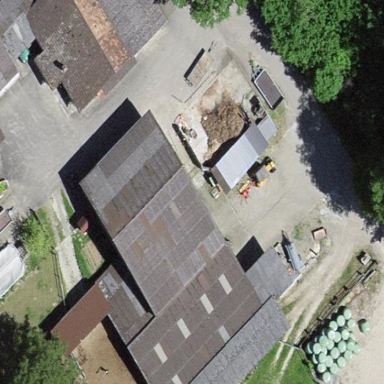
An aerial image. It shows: Farmyard area.